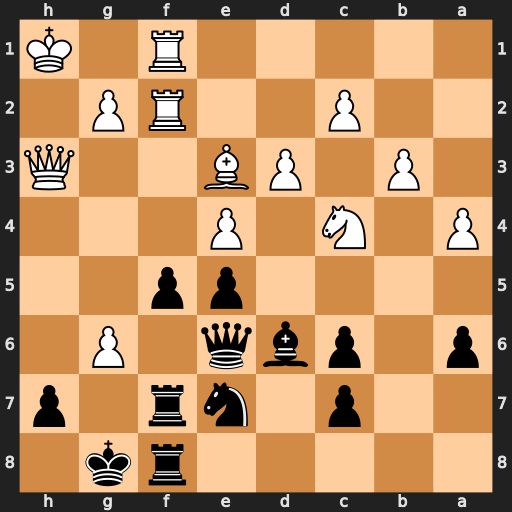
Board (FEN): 5rk1/2p1nr1p/p1pbq1P1/4pp2/P1N1P3/1P1PB2Q/2P2RP1/5R1K
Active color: b
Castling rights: -
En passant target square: -
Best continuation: hxg6 Bh6 Rh7